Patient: sex M, age 66
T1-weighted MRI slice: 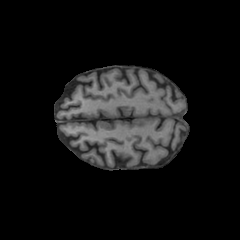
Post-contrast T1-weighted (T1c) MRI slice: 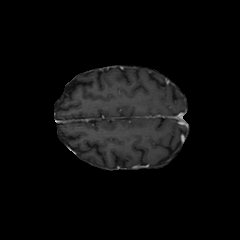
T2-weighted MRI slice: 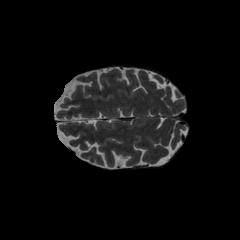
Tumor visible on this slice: no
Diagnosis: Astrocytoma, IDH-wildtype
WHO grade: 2